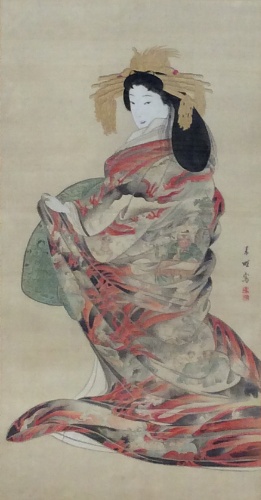
Title: 地獄太夫図|The Hell Courtesan
Artist: Seikei
Artist bio: Japanese, active second half of the 19th century
Date: late 19th century
Object type: Hanging scroll
Classification: Paintings
Medium: Hanging scroll; ink and color on silk
Culture: Japan
Period: Edo period (1615–1868)
Dimensions: Image: 39 1/8 × 20 1/8 in. (99.4 × 51.1 cm)
Overall with mounting: 81 1/4 × 26 1/4 in. (206.4 × 66.7 cm)
Overall with knobs: 26 1/4 × 29 in. (66.7 × 73.7 cm)
Department: Asian Art
Credit line: H. O. Havemeyer Collection, Bequest of Mrs. H. O. Havemeyer, 1929
Accession year: 1929
Repository: Metropolitan Museum of Art, New York, NY
Tags: Women